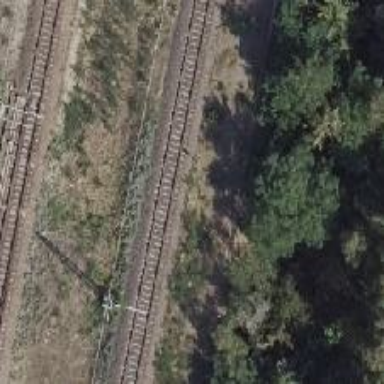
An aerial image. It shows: Solitary milestone along the railway.